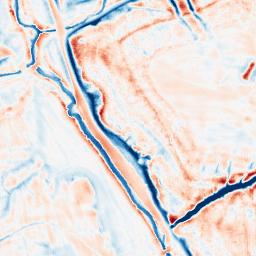
Category: edge_preserving
Decomposition family: bilateral
Decomposition parameters: d: 21
sigma_color: 50
sigma_space: 25
Upsampling method: fft_zeropad
Upsampling parameters: scale: 2
Upsampling scale: 2